Question: I wrote a code that draws the following cube:

As seen, every side has the wrong face culled, namely the outer faces.
What do I have to change so that the faces point in the other direction?
The whole cube is generated by the following (geometry) shader:
'''
#version 330 core
layout(points) in;
layout(triangle_strip, max_vertices=24) out;
out vec2 tex_coord;
uniform mat4x4 model;
uniform mat4x4 view;
uniform mat4x4 projection;
uniform float size = 1.0;
const vec2 texc<URL>,
vec2(1, 0),
vec2(0, 1),
vec2(1, 1));
void main() {
float asize = size / 2;
vec4 offset[24] = vec4[] (
vec4(-asize, asize, -asize, 0.0), //t
vec4( asize, asize, -asize, 0.0),
vec4(-asize, asize, asize, 0.0),
vec4( asize, asize, asize, 0.0),
vec4(-asize, -asize, asize, 0.0), //d
vec4( asize, -asize, asize, 0.0),
vec4(-asize, -asize, -asize, 0.0),
vec4( asize, -asize, -asize, 0.0),
vec4(-asize, asize, -asize, 0.0), //l
vec4(-asize, asize, asize, 0.0),
vec4(-asize, -asize, -asize, 0.0),
vec4(-asize, -asize, asize, 0.0),
vec4( asize, asize, asize, 0.0), //r
vec4( asize, asize, -asize, 0.0),
vec4( asize, -asize, asize, 0.0),
vec4( asize, -asize, -asize, 0.0),
vec4(-asize, asize, asize, 0.0), //f
vec4( asize, asize, asize, 0.0),
vec4(-asize, -asize, asize, 0.0),
vec4( asize, -asize, asize, 0.0),
vec4( asize, asize, -asize, 0.0), //b
vec4(-asize, asize, -asize, 0.0),
vec4( asize, -asize, -asize, 0.0),
vec4(-asize, -asize, -asize, 0.0));
int i, j, k;
for(i = 0; i < gl_in.length(); ++i) {
for(k = 0; k < offset.length() / 4; ++k) {
gl_PrimitiveID = k;
for(j = 0; j < 4; ++j) {
mat4x4 base;
gl_Position = projection * view * model * (gl_in[i].gl_Position + offset[j + k*4]);
tex_coord = texc[j];
EmitVertex();
}
EndPrimitive();
}
}
}
'''
This are the uniform matrices:
'''
glm::mat4x4 model;
glm::mat4x4 view = glm::lookAt(glm::vec3(1.1f, 1.3f, 1.2f),
glm::vec3(0.0f, 0.0f, 0.0f),
glm::vec3(0.0f, 1.0f, 0.0f));
glm::mat4x4 projection = glm::perspective(80.0f, (float)dw/(float)dh, 0.01f, 100.0f);
'''
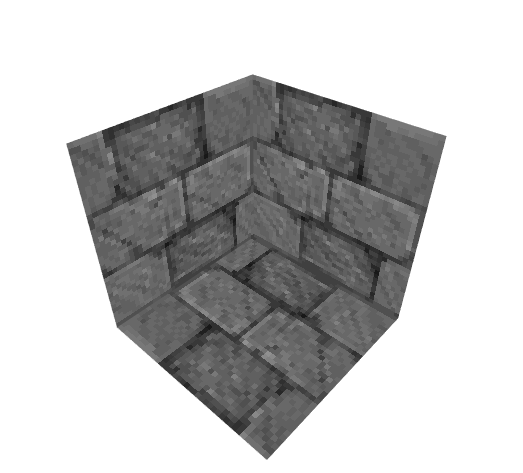
Answer: You're just outputting triangles with the wrong winding order, i.e. clockwise instead of counterclockwise. By default a face is considered "front facing" if its vertices have counterclockwise winding; 'glFrontFace' can be used to control this (passing 'GL_CCW' for counterclockwise winding, 'GL_CW' for clockwise winding).
Do yourself a favour and fix the cube's data. :)